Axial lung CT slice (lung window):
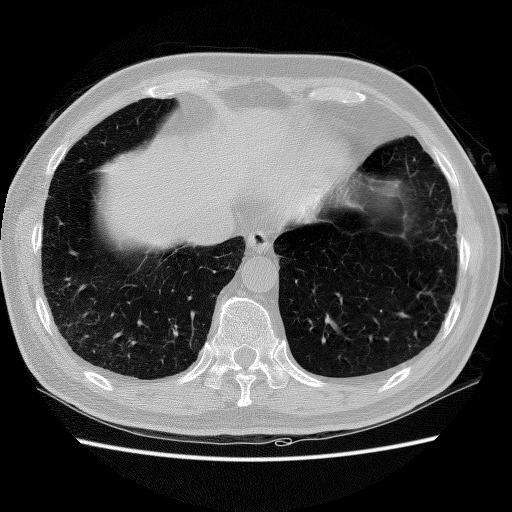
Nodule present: no